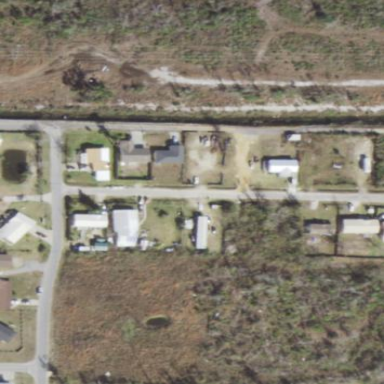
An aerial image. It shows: Residential area known as trailer park.